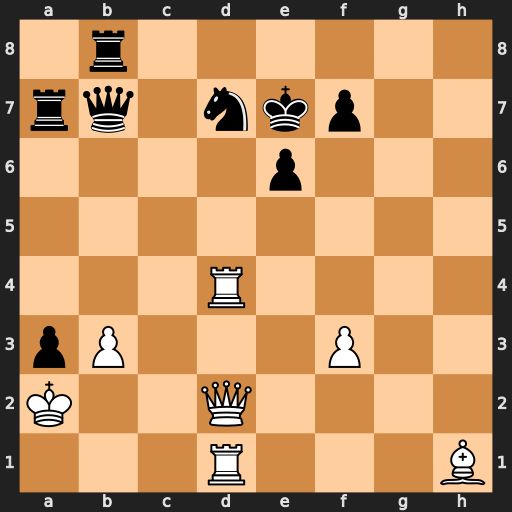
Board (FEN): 1r6/rq1nkp2/4p3/8/3R4/pP3P2/K2Q4/3R3B
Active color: w
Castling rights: -
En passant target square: -
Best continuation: Rxd7+ Qxd7 Qg5+